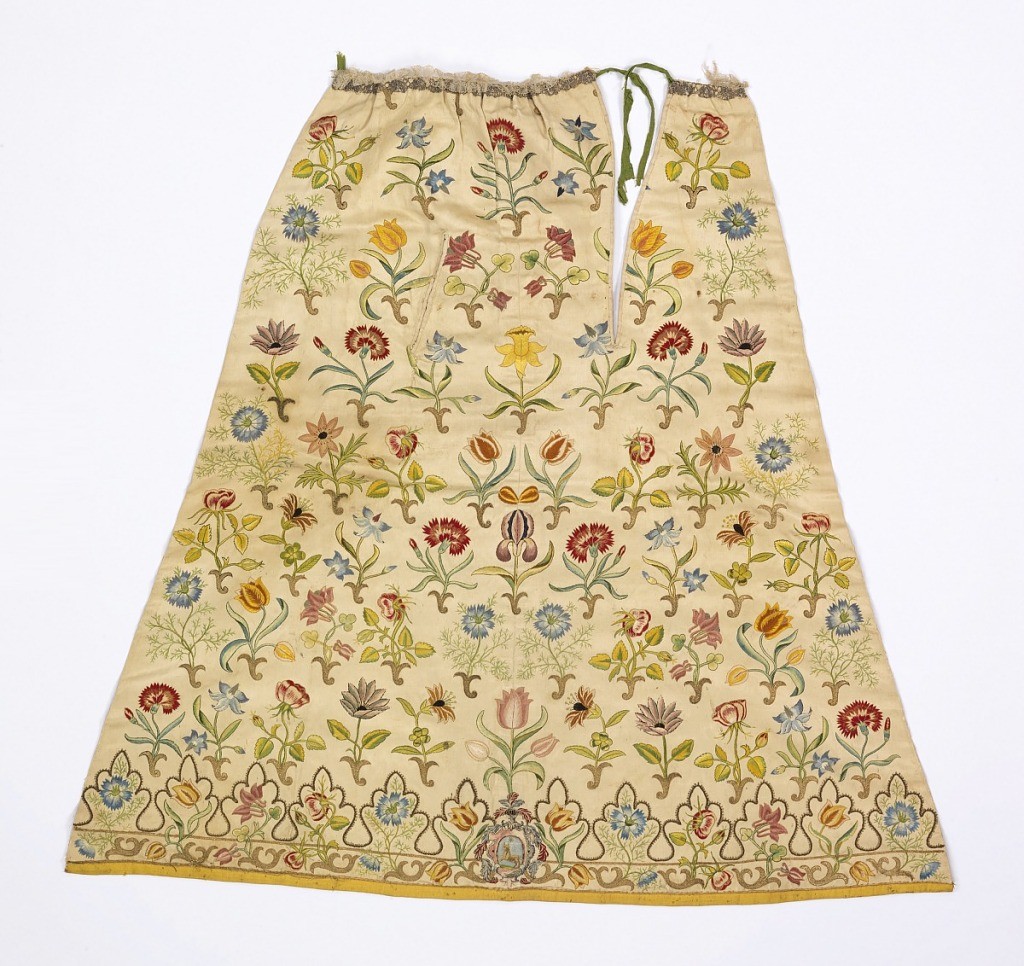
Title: Skirt front
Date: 18th century
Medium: silk embroidery on silk foundation, lined with linen Technique: embroidered in satin and stem stitches on satin weave
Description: Skirt front panel of ivory silk satin, seamed down the center front, with a slit for a pocket and a tie closure. Embroidered in polychrome silks with various flowers including tulip, rose, carnation, columbine, and others, with stems worked in silver and gold thread. Border at bottom of scalloped shaped frame to flowers worked in gold thread. At the center bottom, a shield-shaped medallion framed by feathers and with a plumed helmet at the top; inside the medallion is a bull with a star above his head. At the top edge, silver lace and soft ruching, and the remains of green raw silk tie tapes; lined with white linen.